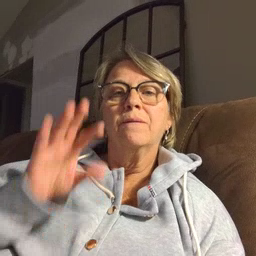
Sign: water